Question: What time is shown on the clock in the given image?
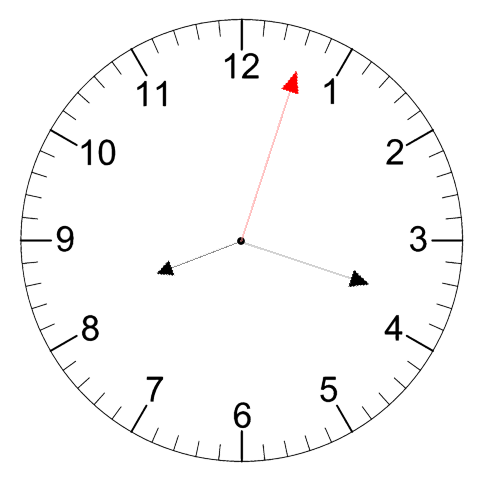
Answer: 08:18:03